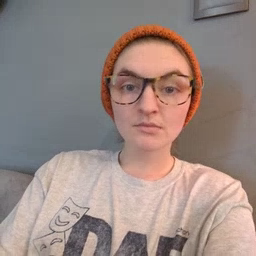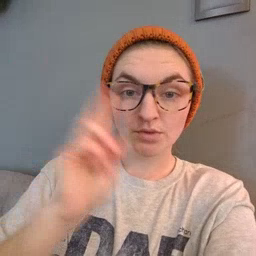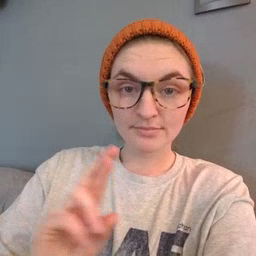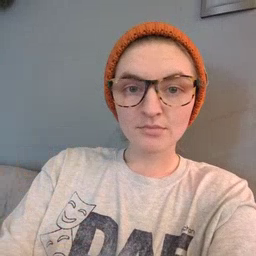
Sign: refrigerator